Question: I use Azure Mobile Services .NET backend and we all know we have to use Entity Framework classes to map to the database creation/migration.
So I need to use DTOs to serialize only the properties I want, computed properties etc. I'm following the <URL>. But Automapper gave me so much pain although I did everything as supposed to.
I have checked couple of others blog and site, some use Automapper, others not, for example <URL> as I was doing it before when implementing Web API.
I reverted TableController class to Post, use the EntityDomainManager and I left the GetAllPosts method to the following.
'''
public class PostController : TableController<Post>
{
private MobileServiceContext _context;
protected override void Initialize(HttpControllerContext controllerContext)
{
base.Initialize(controllerContext);
_context = new MobileServiceContext();
DomainManager = new EntityDomainManager<Post>(_context, Request, Services);
}
//[ExpandProperty("User")]
// GET tables/Post
public IQueryable<PostDto> GetAllPost()
{
return Query().Include("User").Select(x => new PostDto());
}
}
'''
I get the following error.
'''
{"message":"An error has occurred.","exceptionMessage":"Exception has been thrown by the target of an invocation.","exceptionType":"System.Reflection.TargetInvocationException","stackTrace":" at System.RuntimeMethodHandle.InvokeMethod(Object target, Object<URL>"}}
'''
If I just convert it to the Entity Framework class it works. You will notice that I don't fill any property, just for testing purposes.
I test locally with IIS Express.
Data objects and models.
'''
public class Post : EntityData
{
public DateTimeOffset DatePosted { get; set; }
public string StatusText { get; set; }
public PostType TypeOfPost { get; set; }
[ForeignKey("Id")]
public virtual User User { get; set; }
[ForeignKey("Id")]
public virtual ICollection<PostPhotoUrl> PhotoUrls { get; set; }
}
public class PostDto
{
public PostDto()
{
PhotoUrls = new HashSet<PostPhotoUrlDto>();
}
public DateTimeOffset DatePosted { get; set; }
public string StatusText { get; set; }
public int TypeOfPost { get; set; }
public UserDto User { get; set; }
public ICollection<PostPhotoUrlDto> PhotoUrls { get; set; }
}
'''
Searching the internet couldn't find any other more clear tutorial how to use Azure Mobile Services and DTOs, though it shouldn't introduce such difficulty. If you have any resources are welcome.
I should mention that if I don't do the following the test website raises error when trying to test the endpoints.
'''
config.Formatters.JsonFormatter.SerializerSettings.ReferenceLoopHandling = ReferenceLoopHandling.Ignore;
'''
The exception snapshot:

I don't REALLY need to have DTOs for this project, but if I don't resolve what I don't understand right now it will come back and hunt me in the long run of this service.
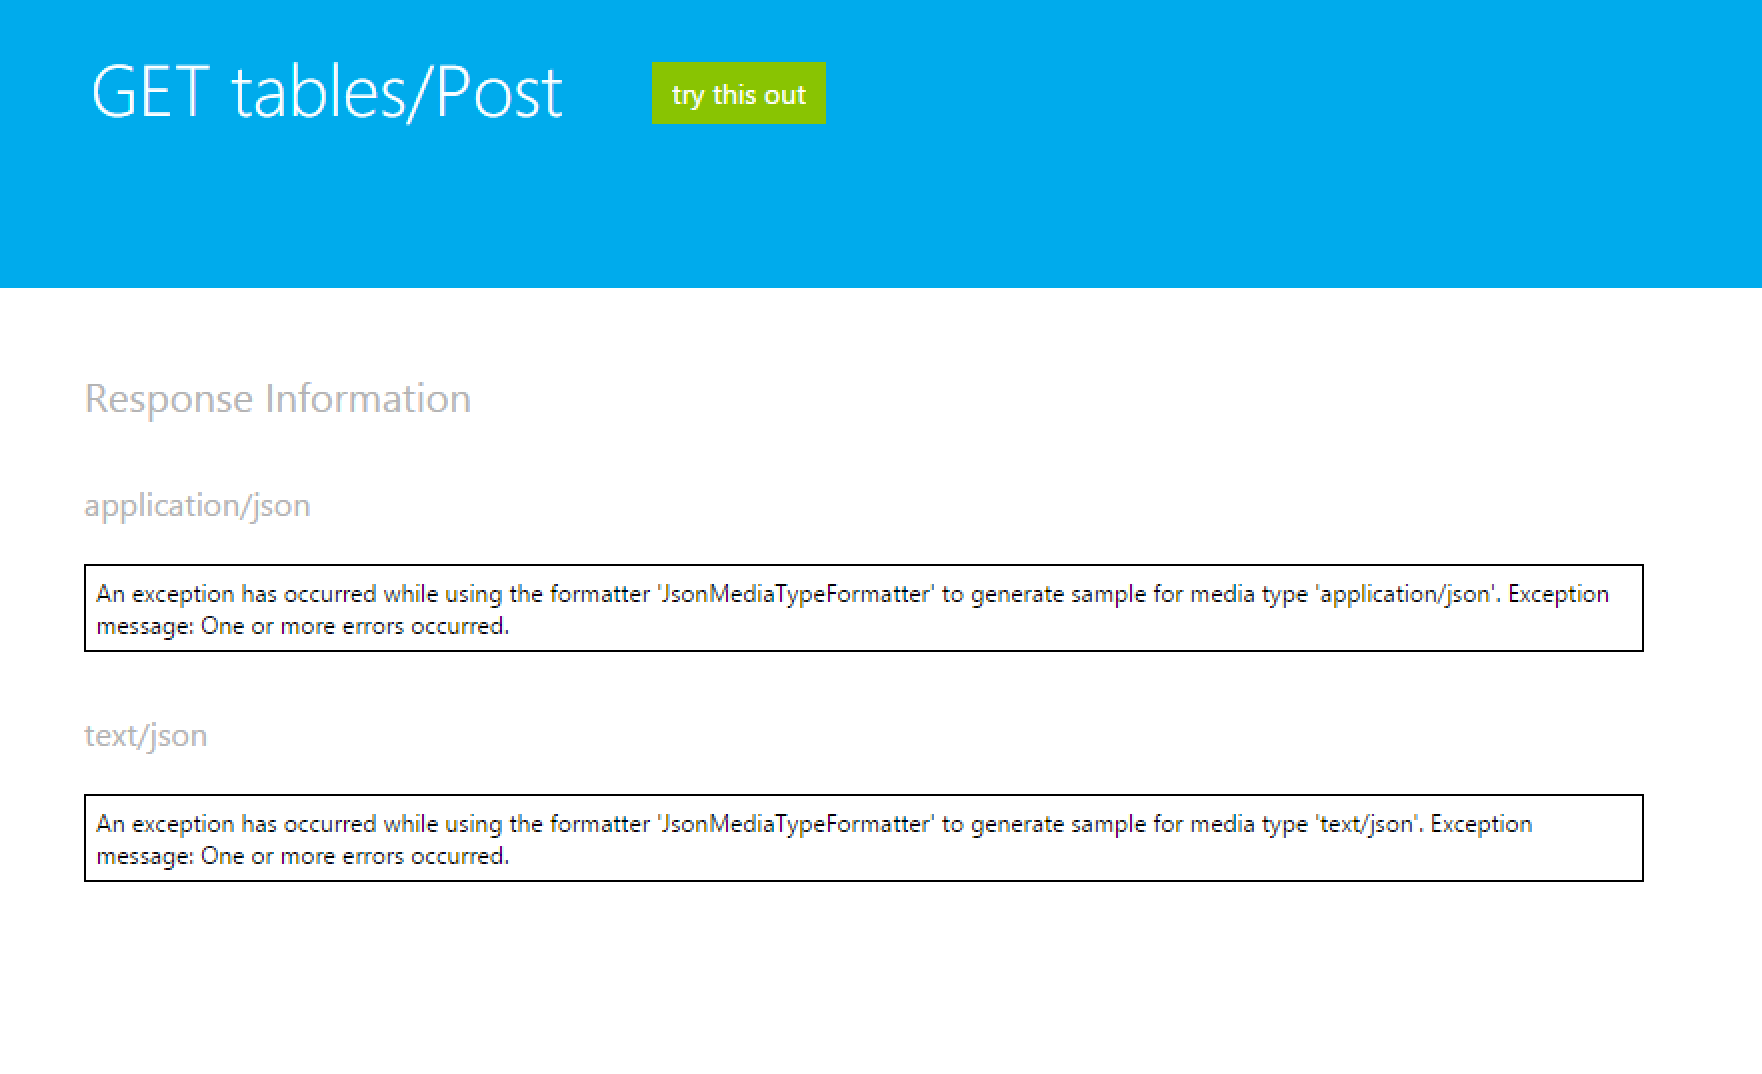
Answer: It seems that the Select() LINQ expression conflicts before the elements are fully loaded or the references are still unset.
I converted the method to a IEnumerable return type and eager loaded the data before transforming to DTOs.
'''
public IEnumerable<PostDto> GetAllPost()
{
return Query().Include("User").ToList().Select(x => new PostDto
{
DatePosted = x.DatePosted,
StatusText = x.StatusText,
TypeOfPost = (int)x.TypeOfPost,
User = new UserDto
{
Id = x.User.Id
}
});
}
'''
After testing my service, it returned the following data I have inserted in my database.
'''
[
{
"datePosted": "2015-04-27T04:05:38.843Z",
"statusText": "Post Text",
"typeOfPost": 1,
"user": {
"id": "a59d0f12-8bb1-448e-9c08-56f862b77ee4"
},
"photoUrls": []
}
]
'''
Should test with AutoMapper now to cover that it works with it too.
Only unknown point is why I need to set the 'ReferenceLoopHandling' property to 'Ignore' for the service to show properly JSON sample data.
'''
config.Formatters.JsonFormatter.SerializerSettings.ReferenceLoopHandling = ReferenceLoopHandling.Ignore;
'''